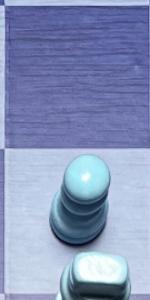
Label: Pawn_White